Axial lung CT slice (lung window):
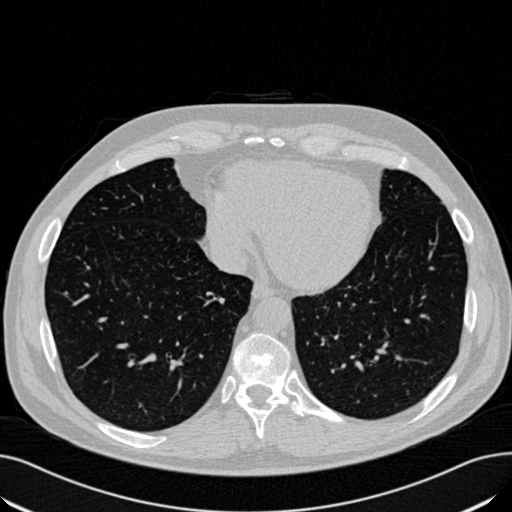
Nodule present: no